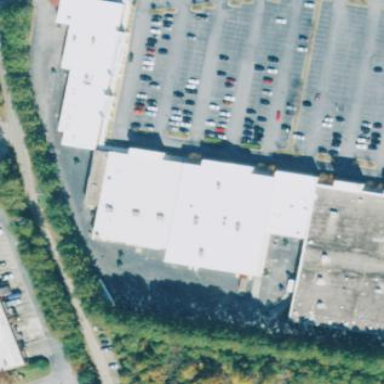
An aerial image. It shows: Department store building.